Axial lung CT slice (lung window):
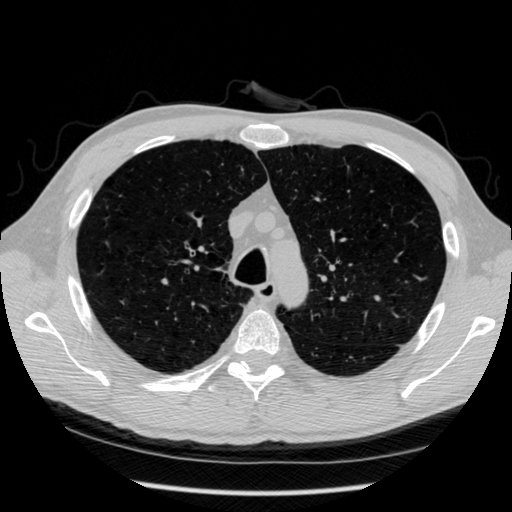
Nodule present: no